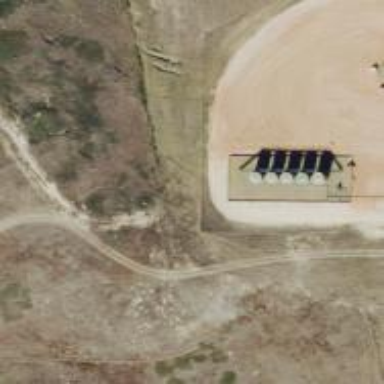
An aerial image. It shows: Storage tank with man-made structure.